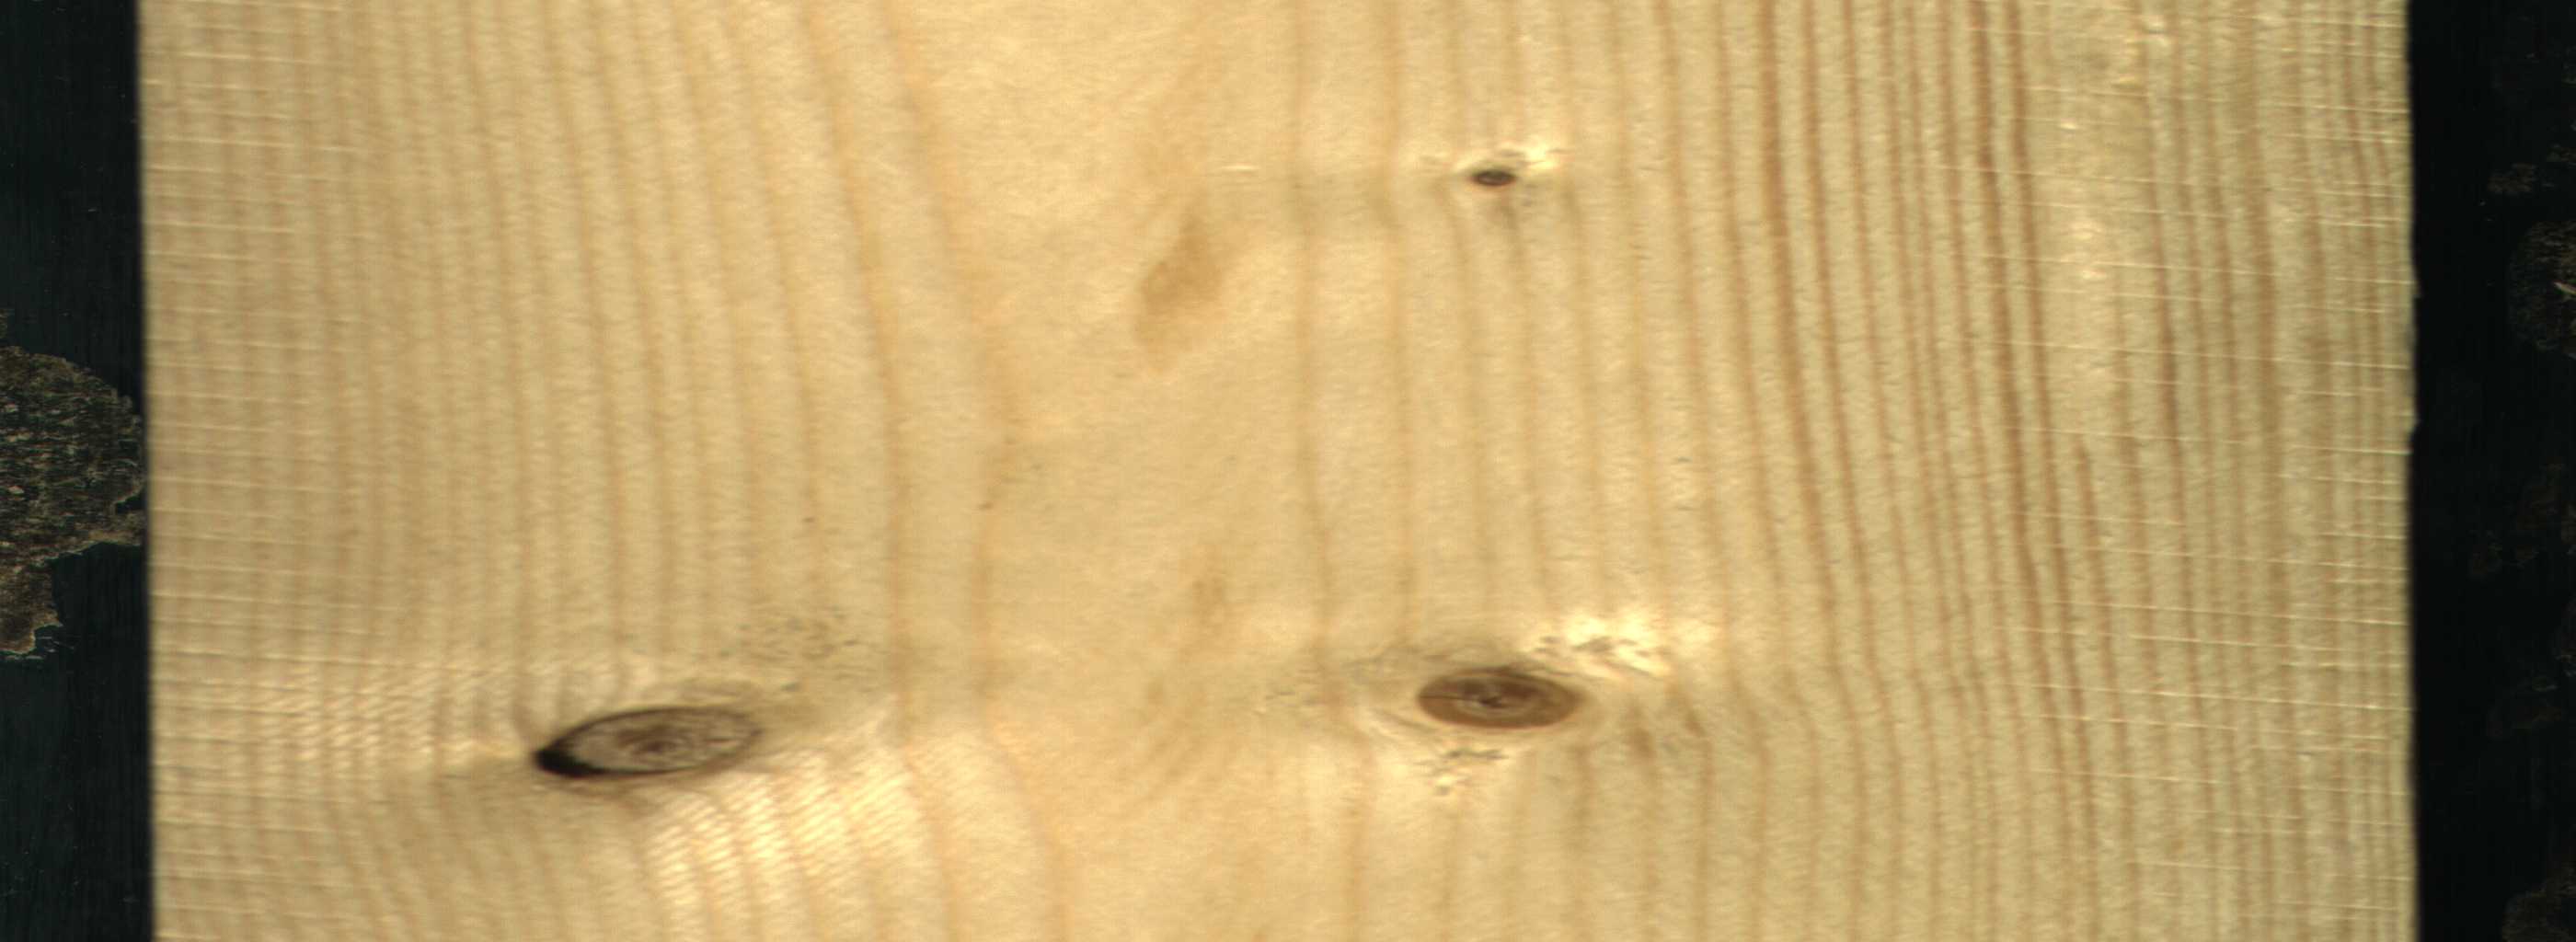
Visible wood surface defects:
Knot_missing
Dead_Knot
Live_Knot
Live_Knot